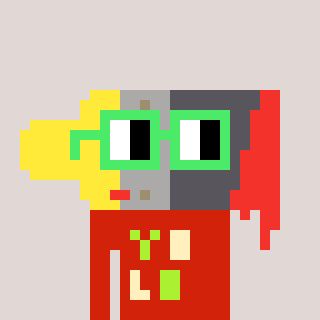
a pixel art character with square light green glasses, a paintbrush-shaped head and a red-colored body on a warm background